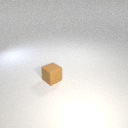
small brown rubber cube